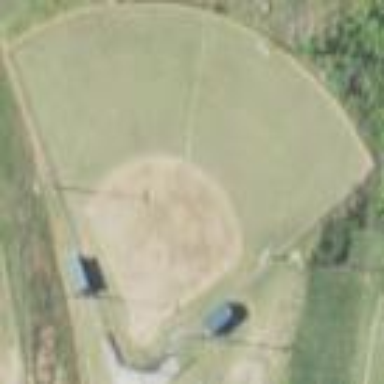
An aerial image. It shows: Grass pitch designated for softball.